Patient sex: M
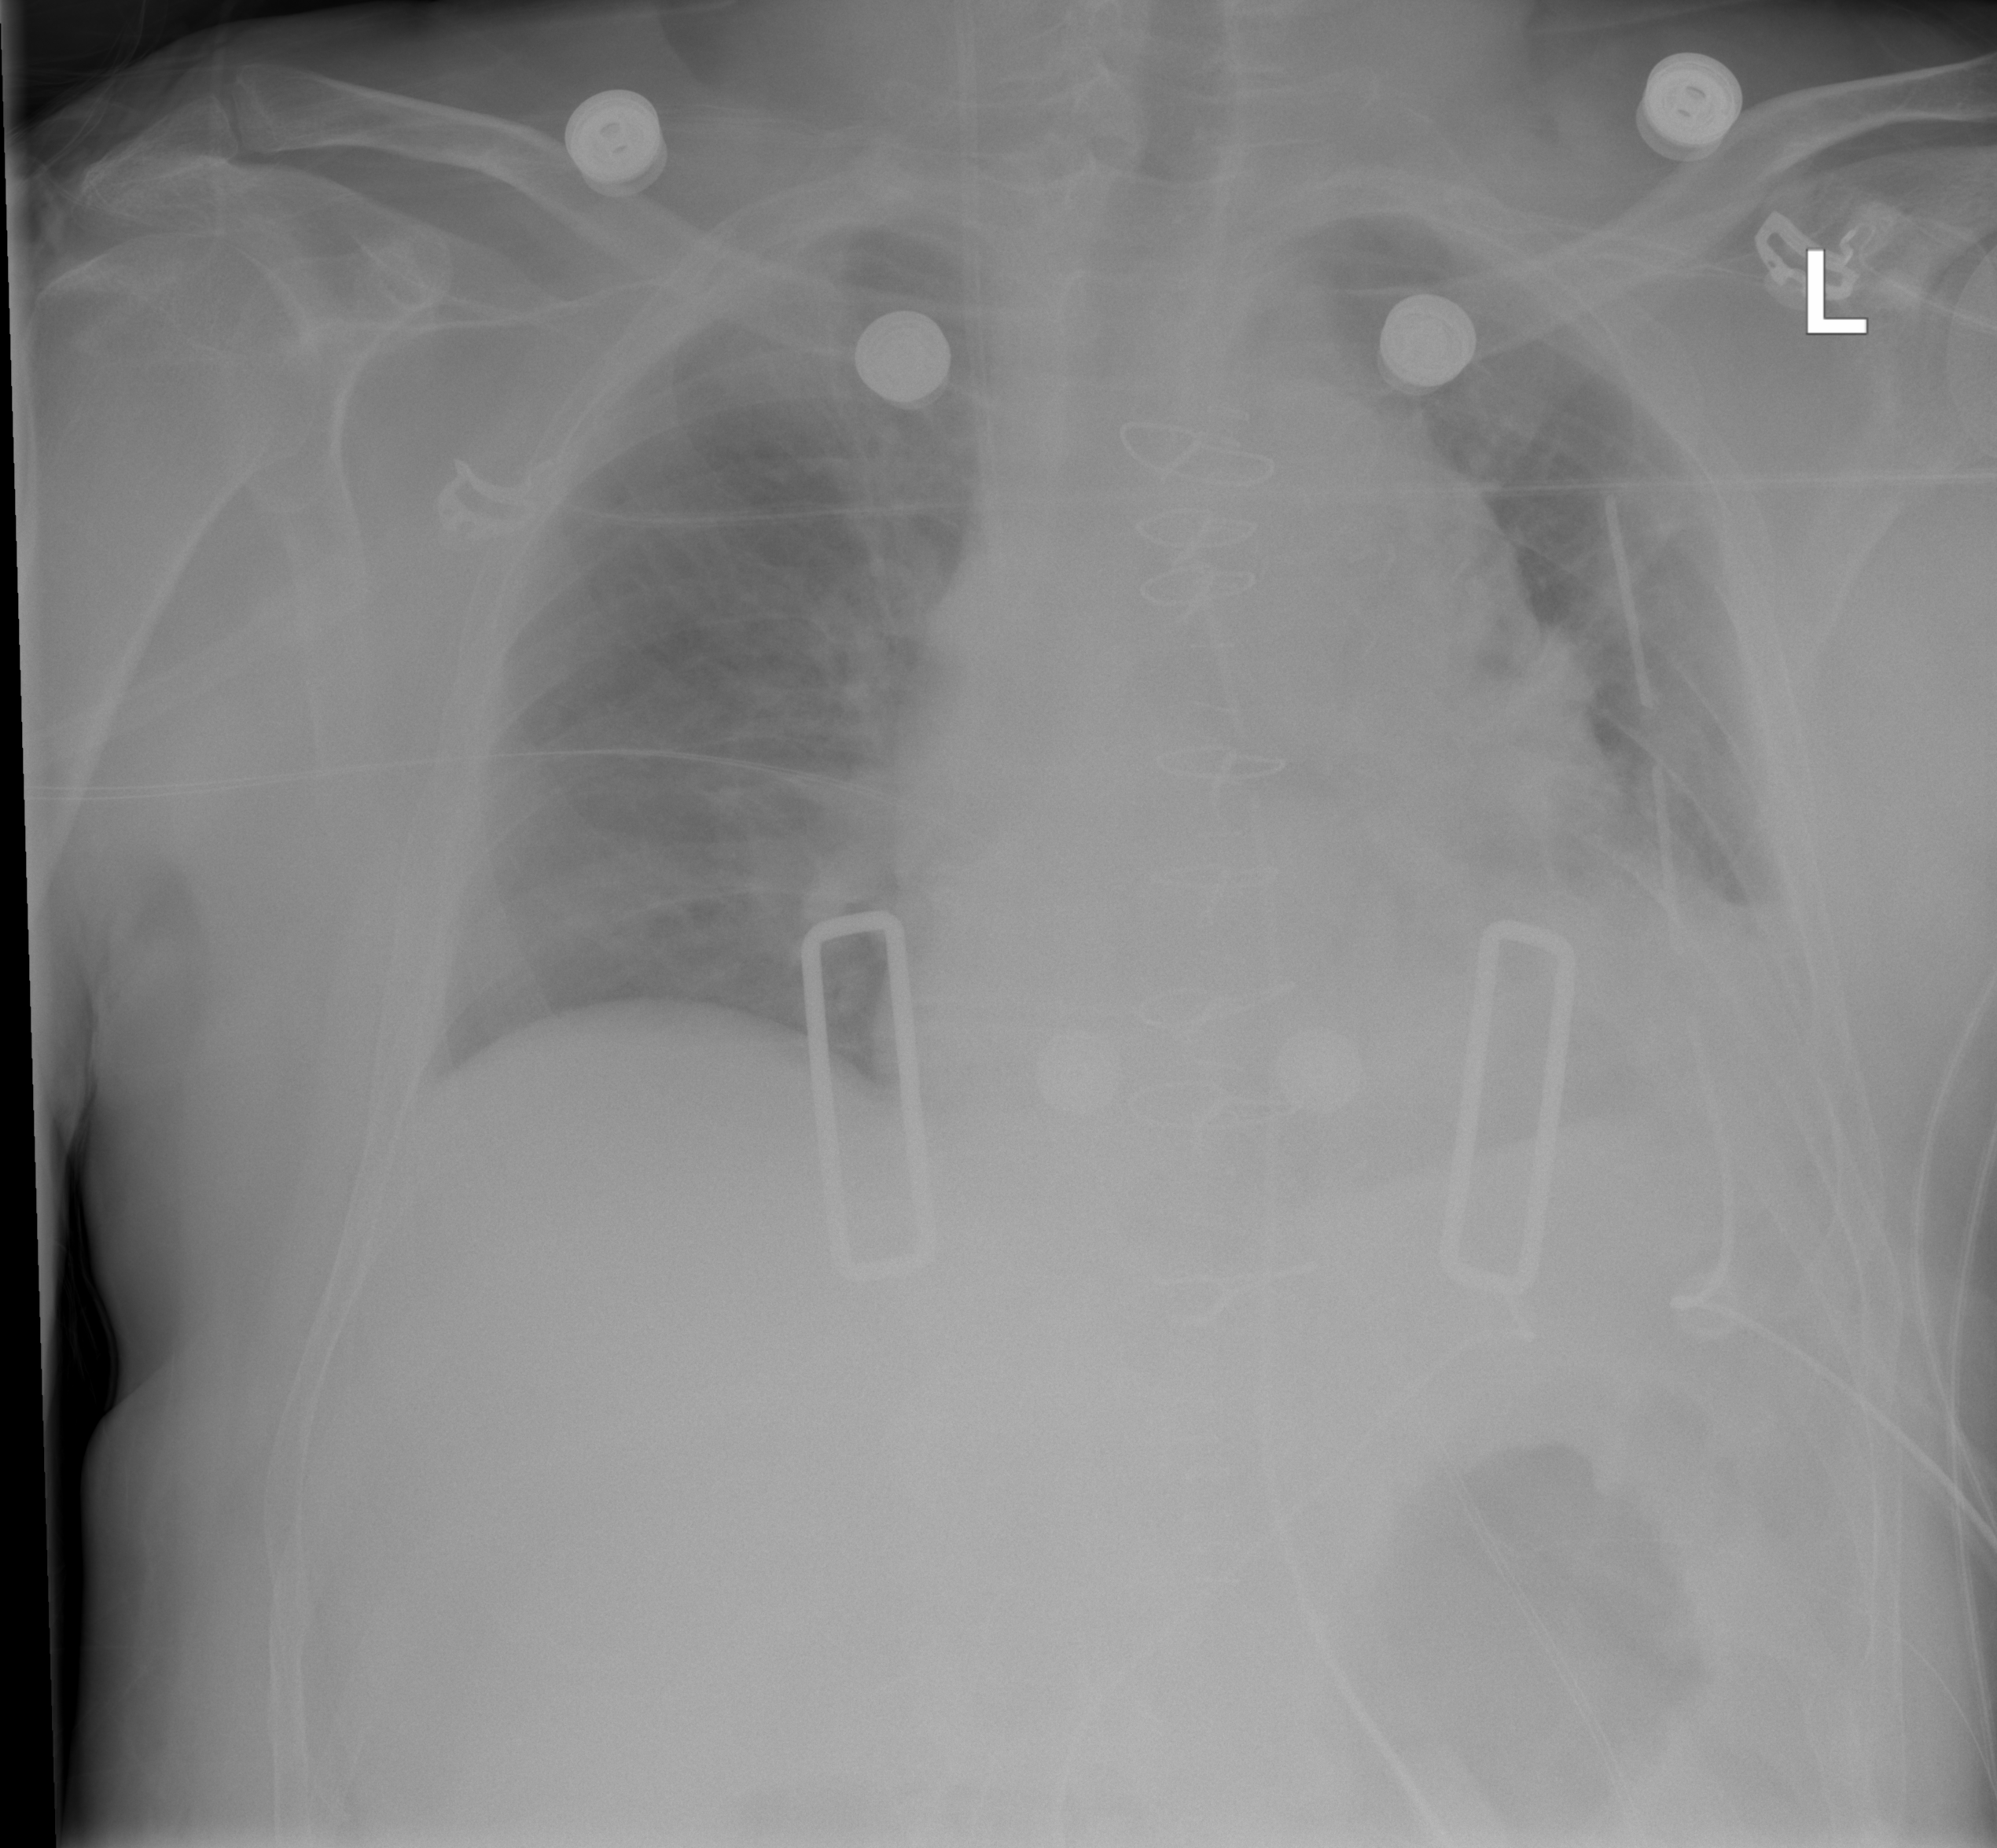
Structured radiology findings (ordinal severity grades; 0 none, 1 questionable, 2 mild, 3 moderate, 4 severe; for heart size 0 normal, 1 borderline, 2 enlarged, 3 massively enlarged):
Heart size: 3
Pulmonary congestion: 2
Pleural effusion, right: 0
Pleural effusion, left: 2
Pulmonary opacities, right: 0
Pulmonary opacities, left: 0
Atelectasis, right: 0
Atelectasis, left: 2